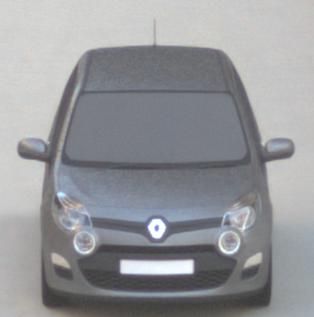
Make: Renault
Model: Twingo 1.2 LEV 16V 75
Detailed model: Twingo (II)
Model produced from: 2012/01
Model produced until: 2014/07
Doors: 3
Color: gray
Road condition: dry road
Daytime: sunrise or sunset
Contrast: low contrast